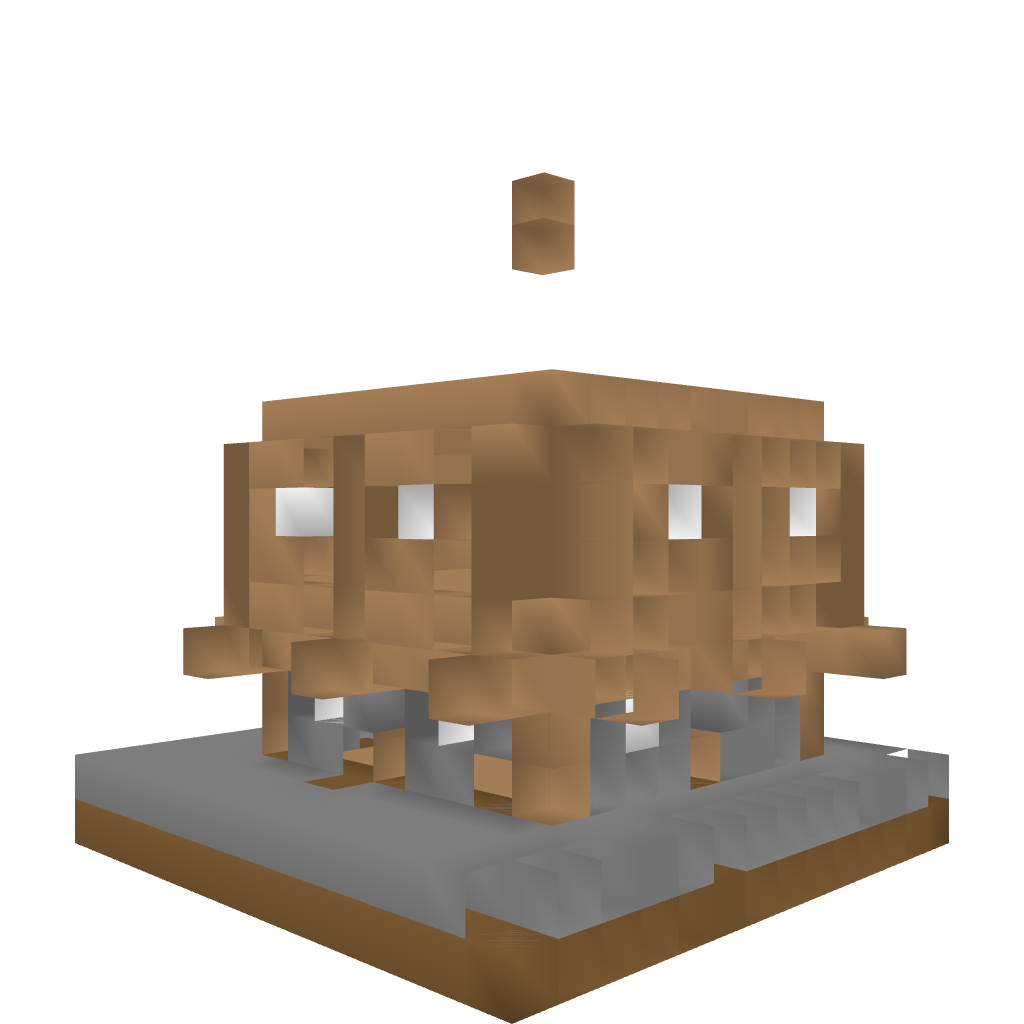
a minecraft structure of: Medieval Family Home bad low quality